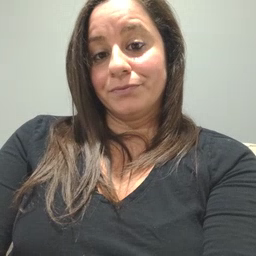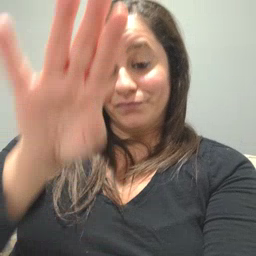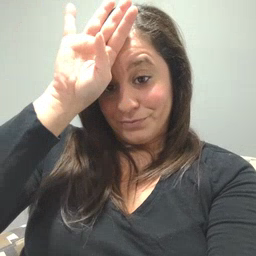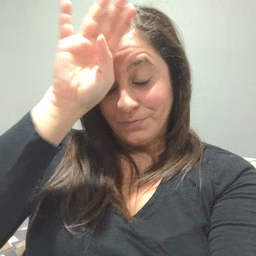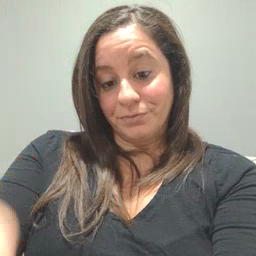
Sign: fireman